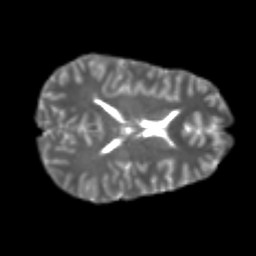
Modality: T2w
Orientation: axial
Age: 24
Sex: male
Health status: healthy
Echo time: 0.074 s